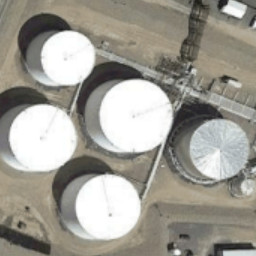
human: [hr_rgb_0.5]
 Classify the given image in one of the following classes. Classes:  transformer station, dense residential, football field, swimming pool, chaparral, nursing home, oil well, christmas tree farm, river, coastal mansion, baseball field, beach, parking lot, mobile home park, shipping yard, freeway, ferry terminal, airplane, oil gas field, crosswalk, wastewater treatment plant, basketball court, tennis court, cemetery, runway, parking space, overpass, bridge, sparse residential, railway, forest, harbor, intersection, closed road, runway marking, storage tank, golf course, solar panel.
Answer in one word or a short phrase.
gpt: storage tank